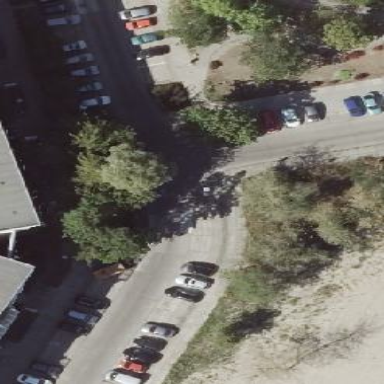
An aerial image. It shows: Parking available on the street side.